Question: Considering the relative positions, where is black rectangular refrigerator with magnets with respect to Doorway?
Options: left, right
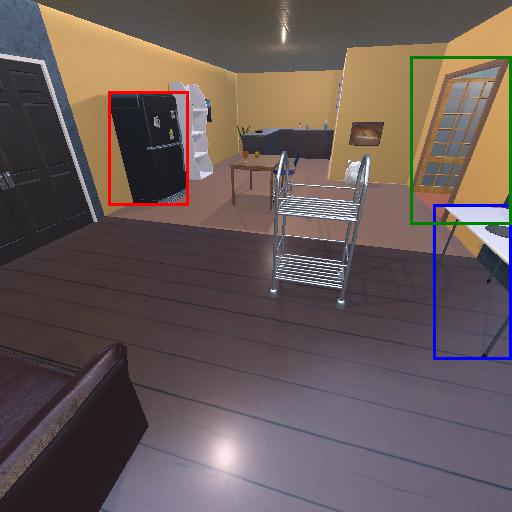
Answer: left